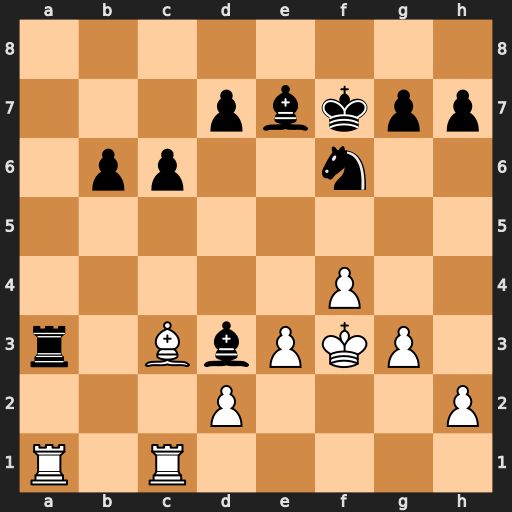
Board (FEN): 8/3pbkpp/1pp2n2/8/5P2/r1BbPKP1/3P3P/R1R5
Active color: w
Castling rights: -
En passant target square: -
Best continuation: Bxf6 Rxa1 Bxa1